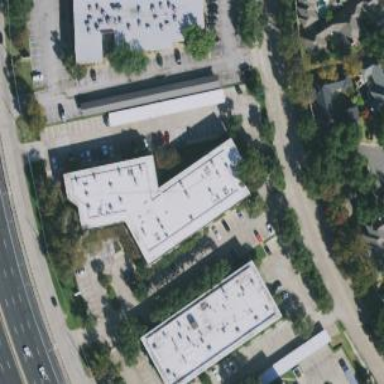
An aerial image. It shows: Commercial building.